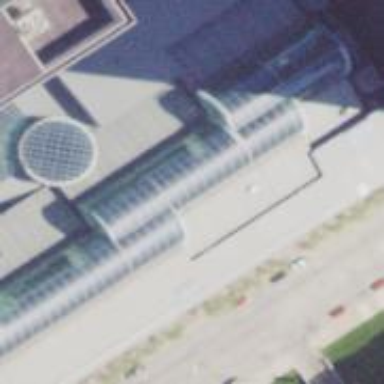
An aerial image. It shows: Mall building.